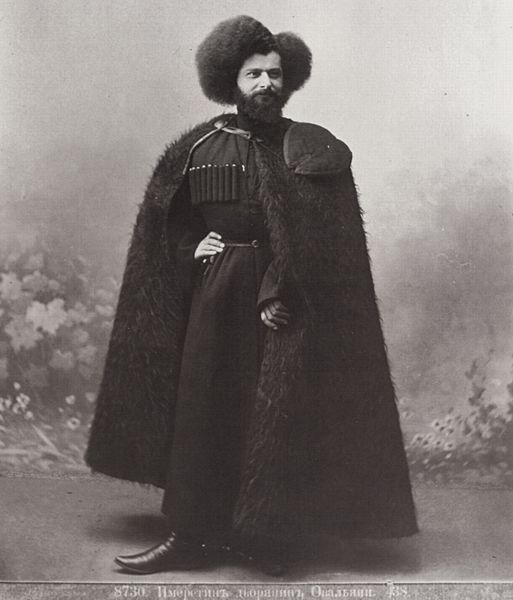
Titel: Fürst Omaljani aus Emeretien, einem gebiet im Kaukasus
Künstler: Dmitrij Ivanovic Ermakov
Schlagwörter: blätter, hand, kämpfer, mann, umhang, weiß, bäume, landschaft, blume, blumen, frisur, grau, haar, hintergrund, nase, schwarz, blick, gürtel, bart, hose, pelz, bildnis, herr, hände, portrait, porträt, gebüsch, sträucher, boden, haare, kostüm, mantel, pose, bühne, pflanzen, locken, schulter, fell, perücke, schrift, haltung, schuhe, russland, könig, polster, inschrift, foto, fotografie, schwarz-weiss, scharz, uniform, soldat, stiefel, herrscher, schuh, fürst, photo, pelzmantel, weintrauben, krieger, general, russe, tradition, zar, schulterpolster, bushc, afro, opernsänger, russischer fotograf